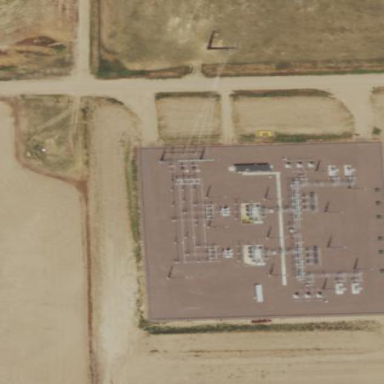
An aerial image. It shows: Power substation dedicated to generation.